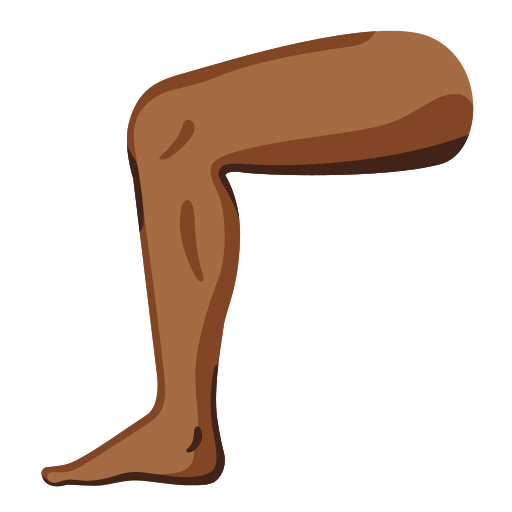
Emoji: 🦵🏾